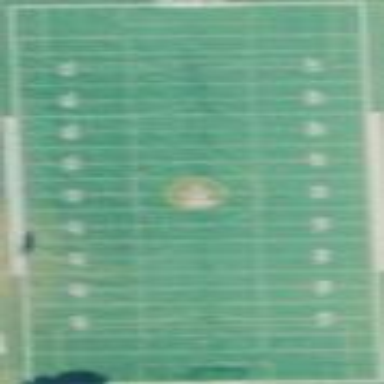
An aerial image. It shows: American football pitch.